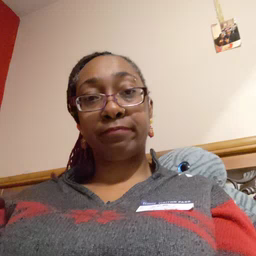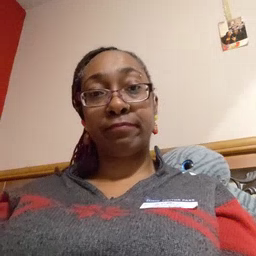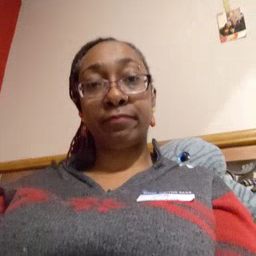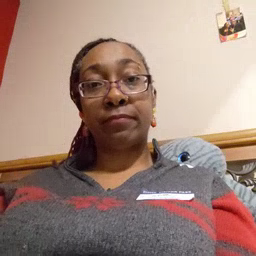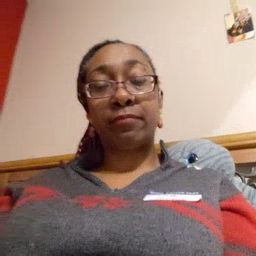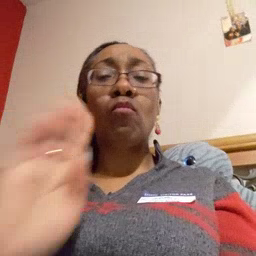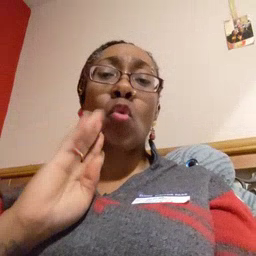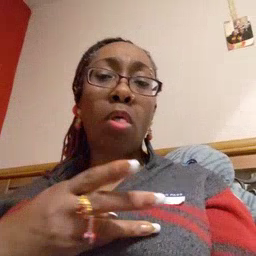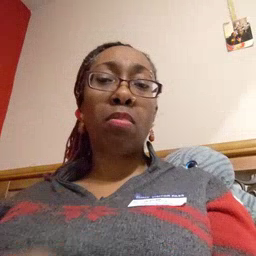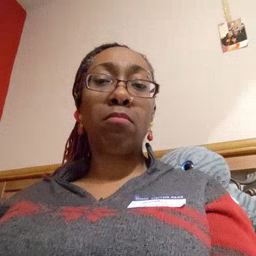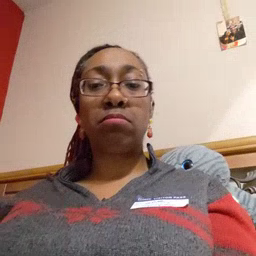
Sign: will